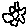
Label: flower